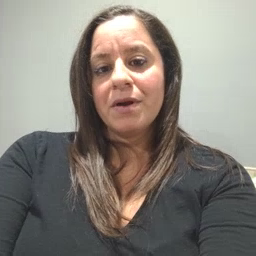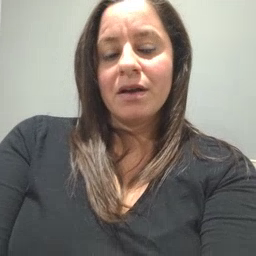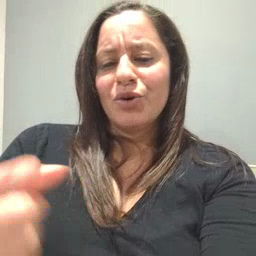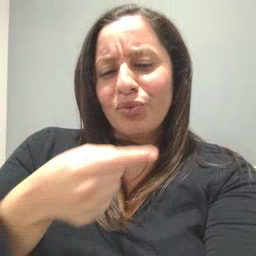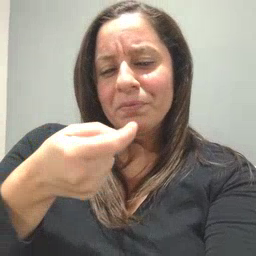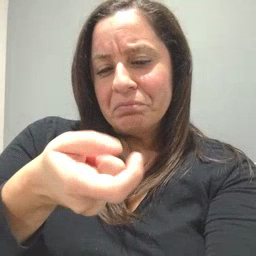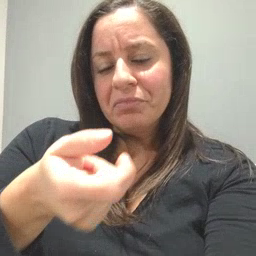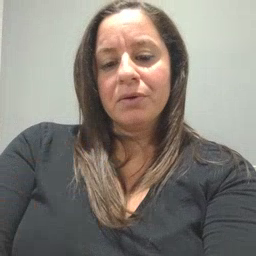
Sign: owie